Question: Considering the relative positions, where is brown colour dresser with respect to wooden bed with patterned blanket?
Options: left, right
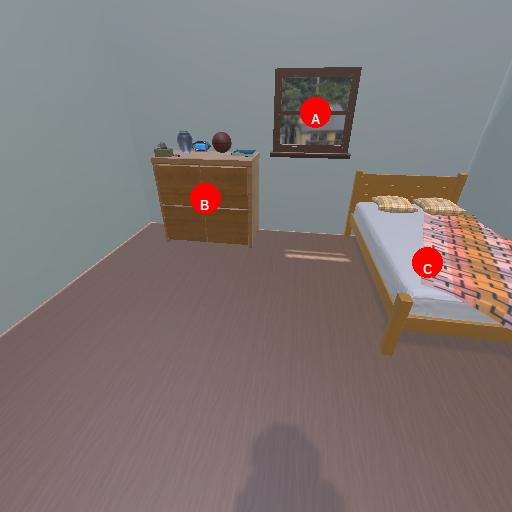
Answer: left